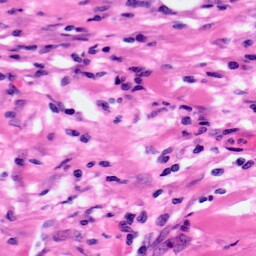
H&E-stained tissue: Pancreatic